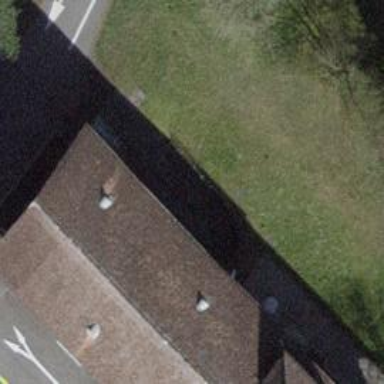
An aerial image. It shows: Building with tile roof.